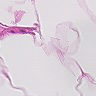
Metastatic tissue present: no